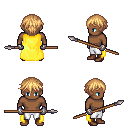
a pixel art fantasy rpg character, male body template, human, dark skin, yellow cape, white pants, light blonde short bangs hairstyle, metal gloves, brown shoes, spear, four views (front, back, left, right), 2x2 character sprite sheet, small pixel art, hard edges, no anti-aliasing